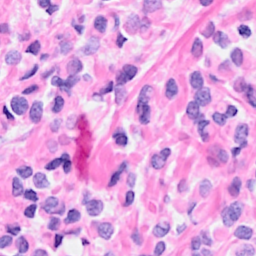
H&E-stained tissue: Breast